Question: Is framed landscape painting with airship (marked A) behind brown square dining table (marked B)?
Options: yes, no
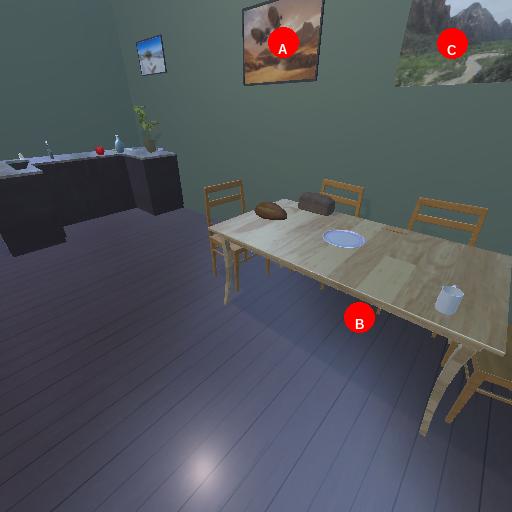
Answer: yes